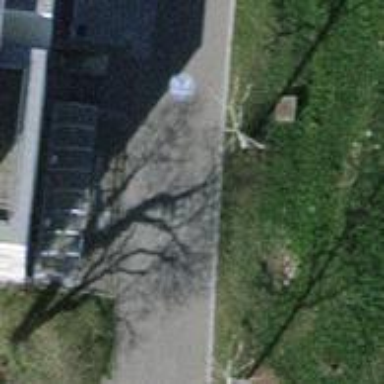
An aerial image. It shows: Avenue of deciduous broadleaved trees.